Question: I am trying to find the no. of occurrence of a substring in a string. I know that 'count' function can be used but it is for non-overlapping occurrences.
Here is my code I found online
'''
string = input("Enter the string: ");
sub_string = input("Enter the substring: ")
count = 0
for i in range(0, len(string)):
for j in range(0, len(sub_string)):
if string[i] == sub_string[j]:
j += 1
else:
j = 0
if j == len(sub_string):
count += 1
print(count)
'''
In this, in the 2nd loop we compare each element of 'sub_string[j]' to 'string[i]' which is same in that loop, then how j will increase & increase the count after checking in next if condition.

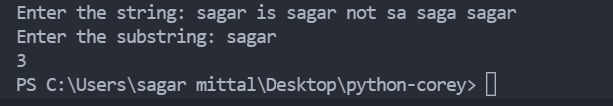
Answer: So the code you have is wrong, since it would pass the if check as long as the last character matches the matches the string, e.g. string
'"sagar is sagar not sa saga sagar r"' and substring '"sagar"' would return 4 rather than 3.
Since you use 'j' both to count the number of matches as well as the index for the substring, it gets overwritten in the inner loop each iteration. This means that it would only need to match the very last letter to pass the check below the loop.
You might want to change it to something that checks each character starting at some position and denies it if it doesn't match, e.g.
'''
string = input("Enter the string: ");
sub_string = input("Enter the substring: ")
count = 0
for i in range(0, len(string) - len(sub_string)):
found = True
for j in range(len(sub_string)):
if string[i + j] != sub_string[j]:
found = False
break
if found:
count += 1
'''